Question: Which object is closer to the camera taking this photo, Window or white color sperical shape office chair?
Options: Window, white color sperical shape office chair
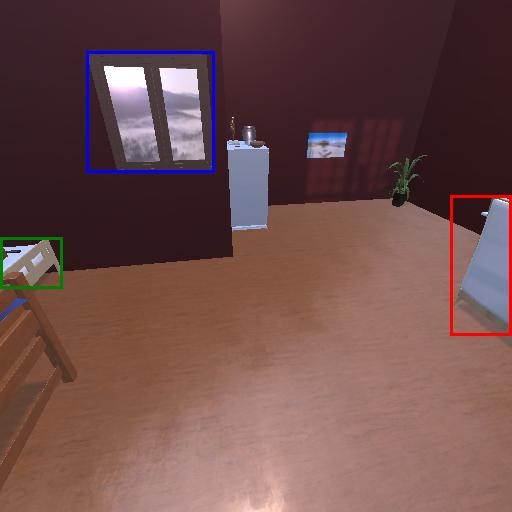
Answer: Window